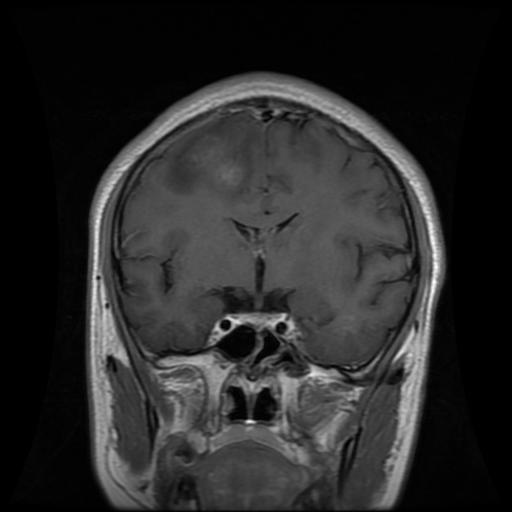
Label: glioma